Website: home-depot
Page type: account-selection
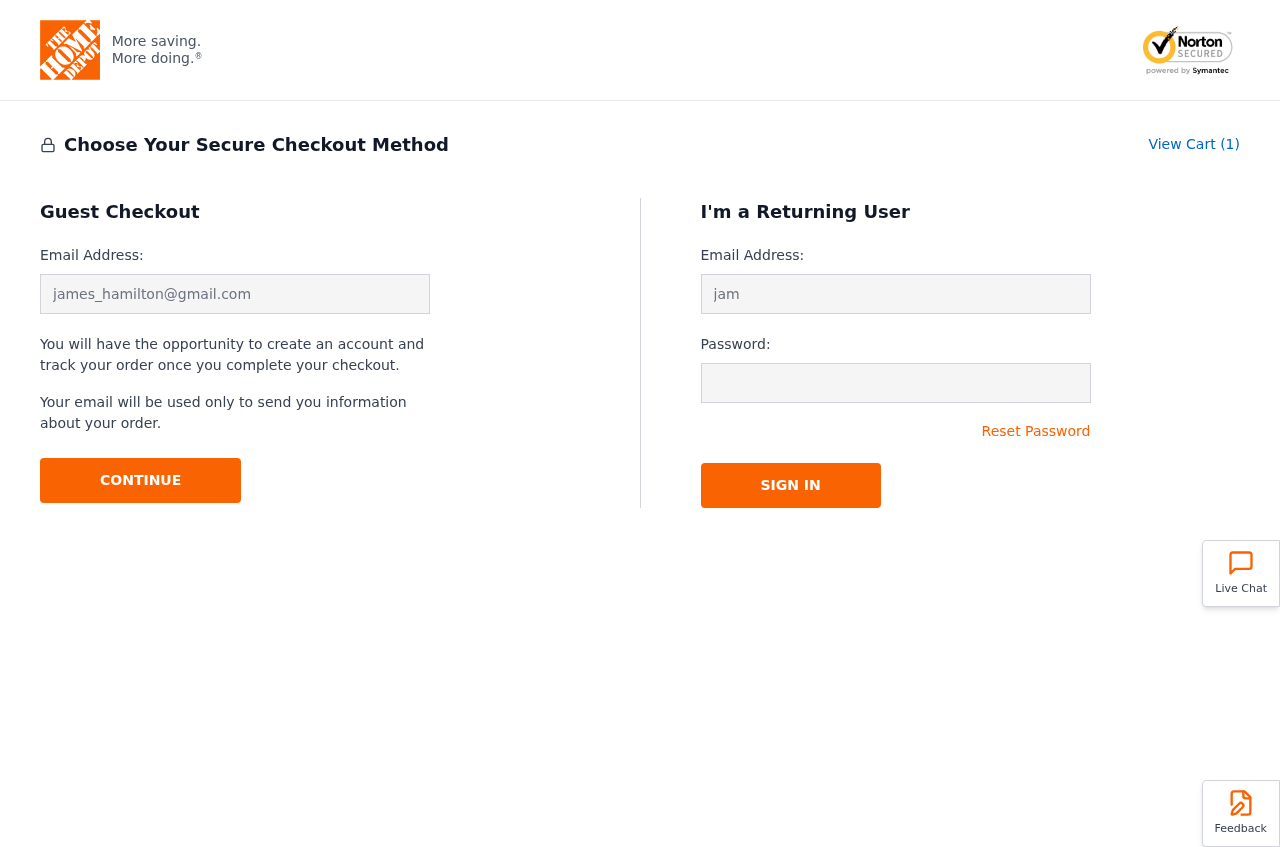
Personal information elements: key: PII_EMAIL
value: james_hamilton@gmail.com
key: PII_LOGIN_USERNAME
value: james.hamilton
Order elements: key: ORDER_NUM_ITEMS
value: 1